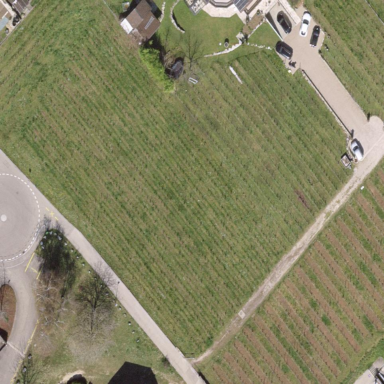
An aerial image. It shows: Vineyard with grape crops.